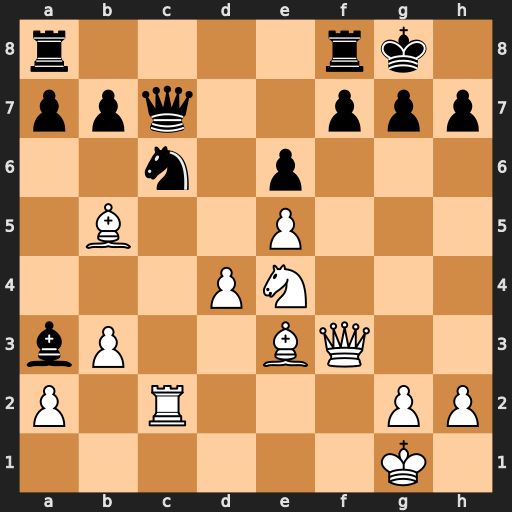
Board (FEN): r4rk1/ppq2ppp/2n1p3/1B2P3/3PN3/bP2BQ2/P1R3PP/6K1
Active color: w
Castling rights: -
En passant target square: -
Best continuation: Nf6+ Kh8 Bd3